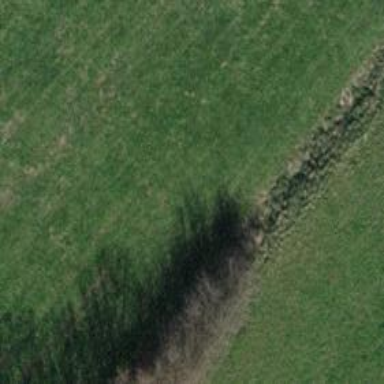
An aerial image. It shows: Hedge acting as barrier.